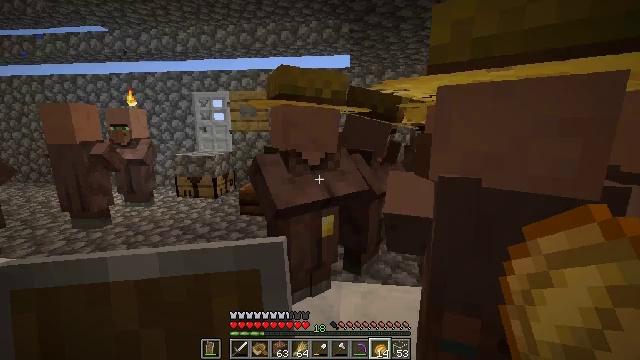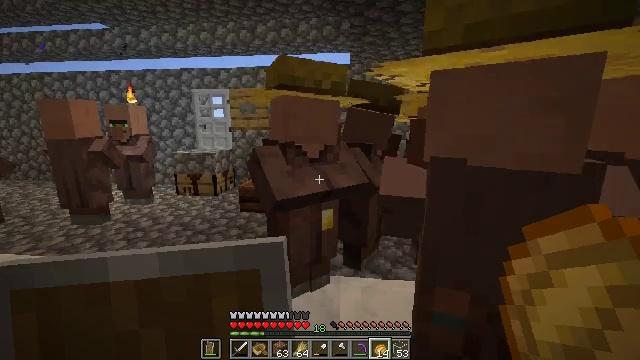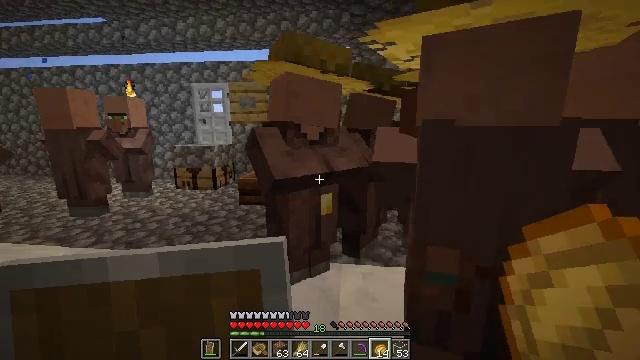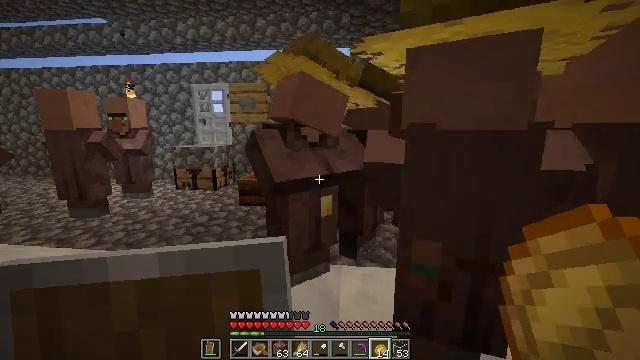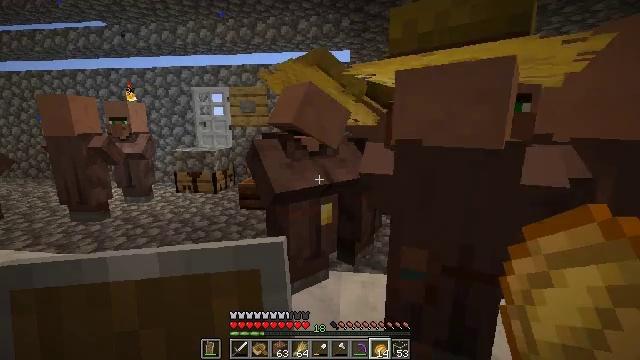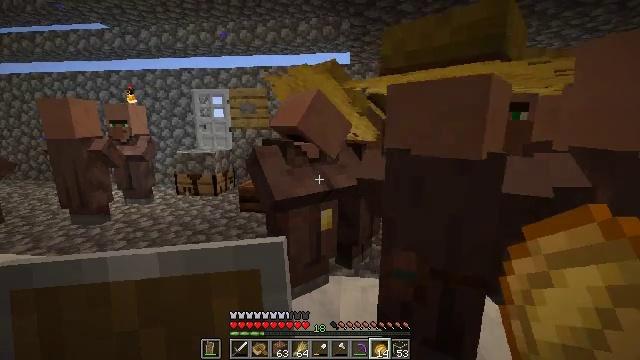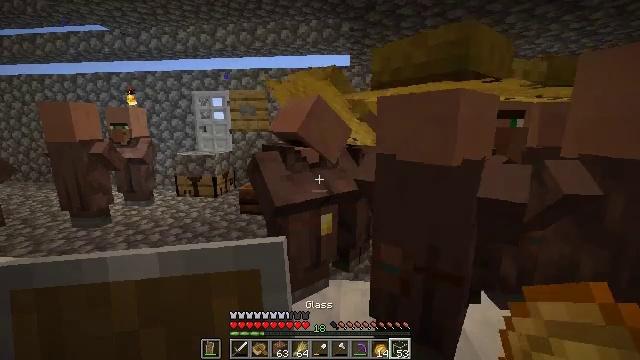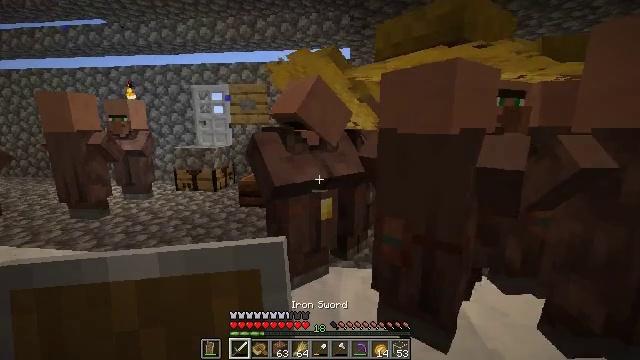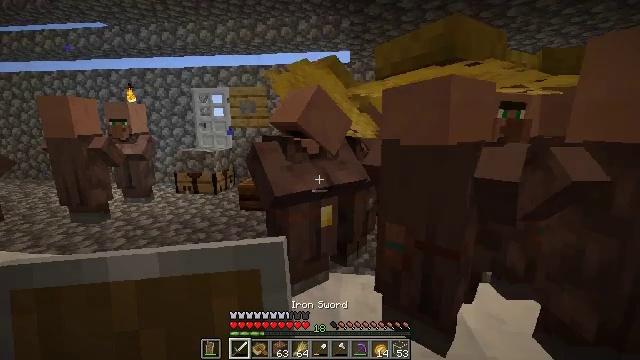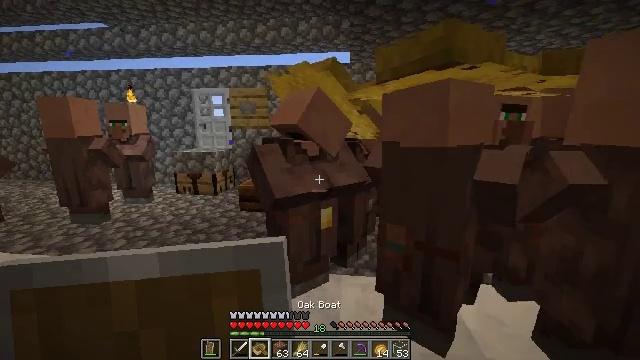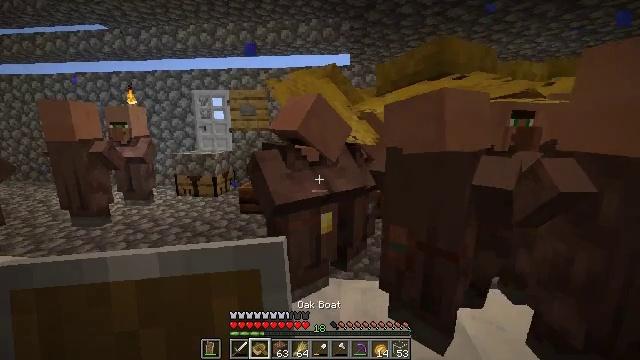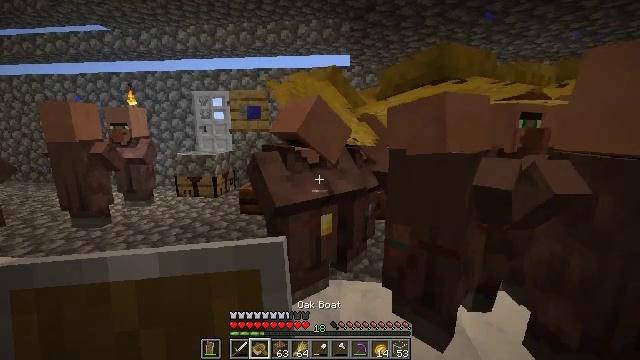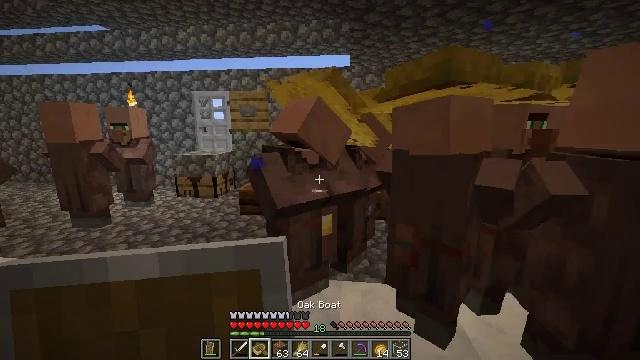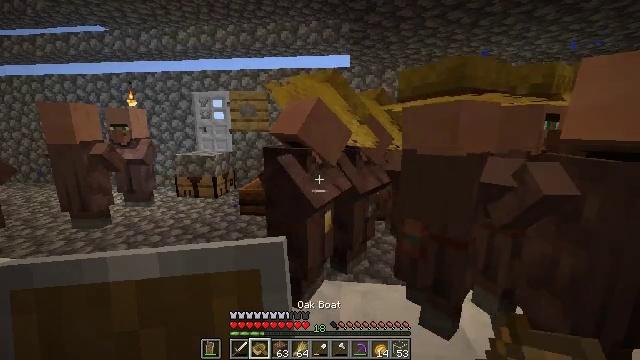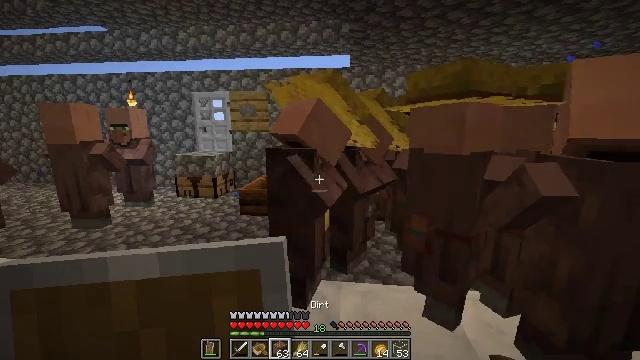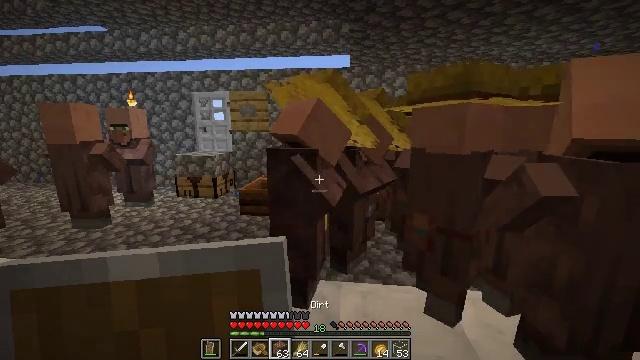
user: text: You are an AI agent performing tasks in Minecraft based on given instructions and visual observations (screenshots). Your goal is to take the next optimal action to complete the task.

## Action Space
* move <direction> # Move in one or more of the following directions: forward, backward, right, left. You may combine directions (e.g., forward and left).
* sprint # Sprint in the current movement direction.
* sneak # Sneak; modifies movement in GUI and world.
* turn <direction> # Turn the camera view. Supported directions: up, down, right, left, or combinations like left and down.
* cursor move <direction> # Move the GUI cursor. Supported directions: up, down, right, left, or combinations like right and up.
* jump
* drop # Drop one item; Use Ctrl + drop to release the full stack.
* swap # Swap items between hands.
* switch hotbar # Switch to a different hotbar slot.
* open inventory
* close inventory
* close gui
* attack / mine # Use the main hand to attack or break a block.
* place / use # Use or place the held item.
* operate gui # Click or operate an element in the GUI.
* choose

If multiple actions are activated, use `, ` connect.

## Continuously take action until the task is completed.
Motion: motion action
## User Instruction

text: craft item air
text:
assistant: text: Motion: sneak, open inventory
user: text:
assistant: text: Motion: open inventory
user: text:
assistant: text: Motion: no_op
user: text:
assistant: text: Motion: no_op
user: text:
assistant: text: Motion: no_op
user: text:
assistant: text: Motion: no_op
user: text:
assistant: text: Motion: no_op
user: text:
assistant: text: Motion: no_op
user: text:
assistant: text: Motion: no_op
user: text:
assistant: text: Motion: no_op
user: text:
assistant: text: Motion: no_op
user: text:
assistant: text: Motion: no_op
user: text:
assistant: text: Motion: no_op
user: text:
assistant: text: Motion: no_op
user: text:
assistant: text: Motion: no_op
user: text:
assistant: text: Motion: no_op
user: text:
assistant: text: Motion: no_op
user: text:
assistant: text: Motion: no_op
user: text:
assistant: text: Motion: no_op
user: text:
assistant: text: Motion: no_op
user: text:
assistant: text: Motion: no_op
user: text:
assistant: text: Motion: no_op
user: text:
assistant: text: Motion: no_op
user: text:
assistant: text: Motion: no_op
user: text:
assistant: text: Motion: no_op
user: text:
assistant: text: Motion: no_op
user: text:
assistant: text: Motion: no_op
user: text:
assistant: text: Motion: no_op
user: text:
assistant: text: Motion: no_op
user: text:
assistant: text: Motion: no_op